Question: When I am trying to run my Jersey Servlet on jetty with 'mvn jetty:run' I get back the error:
'''
SCHWERWIEGEND: The ResourceConfig instance does not contain any root resource classes.
2011-07-15 20:03:05.736:WARN:/server:unavailable
com.sun.jersey.api.container.ContainerException: The ResourceConfig instance does not contain any root resource classes.
'''
It must be something really simple, please help me out. I feel like I am doomed to fail developing a simple JAX-RS HelloWorld!!!
When I open <URL> it should say "hello". Is this an old servlet in my jetty even though I perform the mvn jetty:run on my project folder?

'''
<?xml version="1.0" encoding="UTF-8"?>
<web-app version="2.4" xmlns="http://java.sun.com/xml/ns/j2ee"
xmlns:xsi="http://www.w3.org/2001/XMLSchema-instance"
xsi:schemaLocation="http://java.sun.com/xml/ns/j2ee http://java.sun.com/xml/ns/j2ee/web-app_2_4.xsd">
<servlet>
<servlet-name>Jersey Web Application</servlet-name>
<servlet-class>com.sun.jersey.spi.container.servlet.ServletContainer</servlet-class>
<init-param>
<param-name>com.sun.jersey.config.property.packages</param-name>
<param-value>com.e.api</param-value>
</init-param>
<load-on-startup>1</load-on-startup>
</servlet>
<servlet-mapping>
<servlet-name>Jersey Web Application</servlet-name>
<url-pattern>/rest/*</url-pattern>
</servlet-mapping>
</web-app>
'''
'''
package com.e.api;
import javax.ws.rs.GET;
import javax.ws.rs.ProduceMime;
import javax.ws.rs.Path;
@Path("/test")
public class HelloWorldResource {
@GET
@Produces("text/html") //Modified after comment from @ProduceMime
public String getMessage( ) {
return "hello";
}
}
'''
'''
<project xmlns="http://maven.apache.org/POM/4.0.0" xmlns:xsi="http://www.w3.org/2001/XMLSchema-instance"
xsi:schemaLocation="http://maven.apache.org/POM/4.0.0 http://maven.apache.org/maven-v4_0_0.xsd">
<modelVersion>4.0.0</modelVersion>
<groupId>com.e.api</groupId>
<artifactId>server</artifactId>
<packaging>war</packaging>
<version>0.0.1-SNAPSHOT</version>
<name>server Maven Webapp</name>
<url>http://maven.apache.org</url>
<dependencies>
<dependency>
<groupId>junit</groupId>
<artifactId>junit</artifactId>
<version>3.8.1</version>
<scope>test</scope>
</dependency>
<dependency>
<groupId>com.sun.jersey</groupId>
<artifactId>jersey-server</artifactId>
<version>1.8</version>
</dependency>
<dependency>
<groupId>org.jsoup</groupId>
<artifactId>jsoup</artifactId>
<version>1.5.2</version>
</dependency>
<dependency>
<groupId>log4j</groupId>
<artifactId>log4j</artifactId>
<version>1.2.6</version>
<type>jar</type>
<scope>compile</scope>
</dependency>
</dependencies>
<build>
<finalName>server</finalName>
<plugins>
<plugin>
<groupId>org.mortbay.jetty</groupId>
<artifactId>maven-jetty-plugin</artifactId>
</plugin>
</plugins>
</build>
<repositories>
<repository>
<id>maven2-repository.java.net</id>
<name>Java.net Repository for Maven</name>
<url>http://download.java.net/maven/2/</url>
<layout>default</layout>
</repository>
<repository>
<id>maven-repository.java.net</id>
<name>Java.net Maven 1 Repository (legacy)</name>
<url>http://download.java.net/maven/1</url>
<layout>legacy</layout>
</repository>
</repositories>
</project>
'''
'''
PS C:\Users\Dom\work\server> mvn jetty:run -e
+ Error stacktraces are turned on.
[INFO] Scanning for projects...
[INFO] ------------------------------------------------------------------------
[INFO] Building server Maven Webapp
[INFO] task-segment: [jetty:run]
[INFO] ------------------------------------------------------------------------
[INFO] Preparing jetty:run
[INFO] [resources:resources {execution: default-resources}]
[WARNING] Using platform encoding (Cp1252 actually) to copy filtered resources, i.e. build is platform dependent!
[INFO] Copying 10 resources
[INFO] [compiler:compile {execution: default-compile}]
[INFO] No sources to compile
[INFO] [resources:testResources {execution: default-testResources}]
[WARNING] Using platform encoding (Cp1252 actually) to copy filtered resources, i.e. build is platform dependent!
[INFO] skip non existing resourceDirectory C:\Users\Dom\work\server\src\test\resources
[INFO] [compiler:testCompile {execution: default-testCompile}]
[INFO] No sources to compile
[INFO] [jetty:run {execution: default-cli}]
[INFO] Configuring Jetty for project: server Maven Webapp
[INFO] Webapp source directory = C:\Users\Dom\work\server\src\main\webapp
[INFO] Reload Mechanic: automatic
[INFO] Classes = C:\Users\Dom\work\server\target\classes
2011-07-15 23:17:11.868:INFO::Logging to STDERR via org.mortbay.log.StdErrLog
[INFO] Context path = /server
[INFO] Tmp directory = determined at runtime
[INFO] Web defaults = org/mortbay/jetty/webapp/webdefault.xml
[INFO] Web overrides = none
[INFO] web.xml file = C:\Users\Dom\work\server\src\main\webapp\WEB-INF\web.xml
[INFO] Webapp directory = C:\Users\Dom\work\server\src\main\webapp
[INFO] Starting jetty 6.1.26 ...
2011-07-15 23:17:11.937:INFO::jetty-6.1.26
2011-07-15 23:17:12.026:INFO::No Transaction manager found - if your webapp requires one, please configure one.
15.07.2011 23:17:12 com.sun.jersey.api.core.PackagesResourceConfig init
INFO: Scanning for root resource and provider classes in the packages:
com.e.api
15.07.2011 23:17:12 com.sun.jersey.server.impl.application.WebApplicationImpl _initiate
INFO: Initiating Jersey application, version 'Jersey: 1.8 06/24/2011 12:17 PM'
15.07.2011 23:17:12 com.sun.jersey.server.impl.application.RootResourceUriRules <init>
SCHWERWIEGEND: The ResourceConfig instance does not contain any root resource classes.
2011-07-15 23:17:12.806:WARN:/server:unavailable
com.sun.jersey.api.container.ContainerException: The ResourceConfig instance does not contain any root resource classes.
at com.sun.jersey.server.impl.application.RootResourceUriRules.<init>(RootResourceUriRules.java:99)
at com.sun.jersey.server.impl.application.WebApplicationImpl._initiate(WebApplicationImpl.java:1298)
at com.sun.jersey.server.impl.application.WebApplicationImpl.access$700(WebApplicationImpl.java:169)
at com.sun.jersey.server.impl.application.WebApplicationImpl$13.f(WebApplicationImpl.java:775)
at com.sun.jersey.server.impl.application.WebApplicationImpl$13.f(WebApplicationImpl.java:771)
at com.sun.jersey.spi.inject.Errors.processWithErrors(Errors.java:193)
at com.sun.jersey.server.impl.application.WebApplicationImpl.initiate(WebApplicationImpl.java:771)
at com.sun.jersey.server.impl.application.WebApplicationImpl.initiate(WebApplicationImpl.java:766)
at com.sun.jersey.spi.container.servlet.ServletContainer.initiate(ServletContainer.java:488)
at com.sun.jersey.spi.container.servlet.ServletContainer$InternalWebComponent.initiate(ServletContainer.java:318
)
at com.sun.jersey.spi.container.servlet.WebComponent.load(WebComponent.java:609)
at com.sun.jersey.spi.container.servlet.WebComponent.init(WebComponent.java:210)
at com.sun.jersey.spi.container.servlet.ServletContainer.init(ServletContainer.java:373)
at com.sun.jersey.spi.container.servlet.ServletContainer.init(ServletContainer.java:556)
at javax.servlet.GenericServlet.init(GenericServlet.java:241)
at org.mortbay.jetty.servlet.ServletHolder.initServlet(ServletHolder.java:440)
at org.mortbay.jetty.servlet.ServletHolder.doStart(ServletHolder.java:263)
at org.mortbay.component.AbstractLifeCycle.start(AbstractLifeCycle.java:50)
at org.mortbay.jetty.servlet.ServletHandler.initialize(ServletHandler.java:736)
at org.mortbay.jetty.servlet.Context.startContext(Context.java:140)
at org.mortbay.jetty.webapp.WebAppContext.startContext(WebAppContext.java:1282)
at org.mortbay.jetty.handler.ContextHandler.doStart(ContextHandler.java:518)
at org.mortbay.jetty.webapp.WebAppContext.doStart(WebAppContext.java:499)
at org.mortbay.jetty.plugin.Jetty6PluginWebAppContext.doStart(Jetty6PluginWebAppContext.java:115)
at org.mortbay.component.AbstractLifeCycle.start(AbstractLifeCycle.java:50)
at org.mortbay.jetty.handler.HandlerCollection.doStart(HandlerCollection.java:152)
at org.mortbay.jetty.handler.ContextHandlerCollection.doStart(ContextHandlerCollection.java:156)
at org.mortbay.component.AbstractLifeCycle.start(AbstractLifeCycle.java:50)
at org.mortbay.jetty.handler.HandlerCollection.doStart(HandlerCollection.java:152)
at org.mortbay.component.AbstractLifeCycle.start(AbstractLifeCycle.java:50)
at org.mortbay.jetty.handler.HandlerWrapper.doStart(HandlerWrapper.java:130)
at org.mortbay.jetty.Server.doStart(Server.java:224)
at org.mortbay.component.AbstractLifeCycle.start(AbstractLifeCycle.java:50)
at org.mortbay.jetty.plugin.Jetty6PluginServer.start(Jetty6PluginServer.java:132)
at org.mortbay.jetty.plugin.AbstractJettyMojo.startJetty(AbstractJettyMojo.java:454)
at org.mortbay.jetty.plugin.AbstractJettyMojo.execute(AbstractJettyMojo.java:396)
at org.mortbay.jetty.plugin.AbstractJettyRunMojo.execute(AbstractJettyRunMojo.java:210)
at org.mortbay.jetty.plugin.Jetty6RunMojo.execute(Jetty6RunMojo.java:184)
at org.apache.maven.plugin.DefaultPluginManager.executeMojo(DefaultPluginManager.java:490)
at org.apache.maven.lifecycle.DefaultLifecycleExecutor.executeGoals(DefaultLifecycleExecutor.java:694)
at org.apache.maven.lifecycle.DefaultLifecycleExecutor.executeStandaloneGoal(DefaultLifecycleExecutor.java:569)
at org.apache.maven.lifecycle.DefaultLifecycleExecutor.executeGoal(DefaultLifecycleExecutor.java:539)
at org.apache.maven.lifecycle.DefaultLifecycleExecutor.executeGoalAndHandleFailures(DefaultLifecycleExecutor.jav
a:387)
at org.apache.maven.lifecycle.DefaultLifecycleExecutor.executeTaskSegments(DefaultLifecycleExecutor.java:348)
at org.apache.maven.lifecycle.DefaultLifecycleExecutor.execute(DefaultLifecycleExecutor.java:180)
at org.apache.maven.DefaultMaven.doExecute(DefaultMaven.java:328)
at org.apache.maven.DefaultMaven.execute(DefaultMaven.java:138)
at org.apache.maven.cli.MavenCli.main(MavenCli.java:362)
at org.apache.maven.cli.compat.CompatibleMain.main(CompatibleMain.java:60)
at sun.reflect.NativeMethodAccessorImpl.invoke0(Native Method)
at sun.reflect.NativeMethodAccessorImpl.invoke(NativeMethodAccessorImpl.java:39)
at sun.reflect.DelegatingMethodAccessorImpl.invoke(DelegatingMethodAccessorImpl.java:25)
at java.lang.reflect.Method.invoke(Method.java:597)
at org.codehaus.classworlds.Launcher.launchEnhanced(Launcher.java:315)
at org.codehaus.classworlds.Launcher.launch(Launcher.java:255)
at org.codehaus.classworlds.Launcher.mainWithExitCode(Launcher.java:430)
at org.codehaus.classworlds.Launcher.main(Launcher.java:375)
2011-07-15 23:17:12.877:INFO::Started SelectChannelConnector@0.0.0.0:8080
[INFO] Started Jetty Server
'''
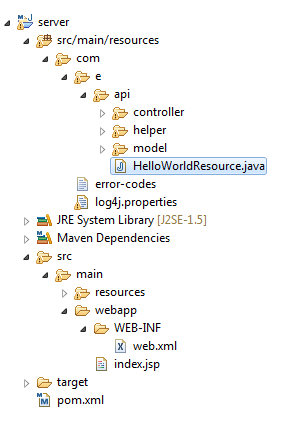
Answer: After some discussion, we've come to the conclusion that the java source file is in the wrong location and isn't being compiled.